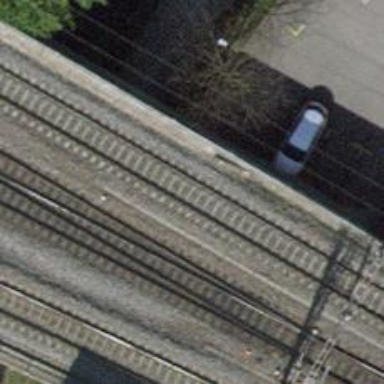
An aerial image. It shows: Single-track railway bridge with electrified contact line.